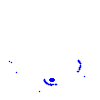
Particle: electron